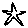
Label: star